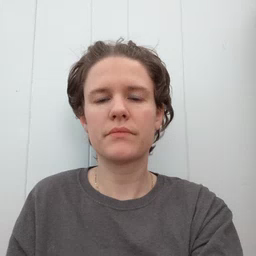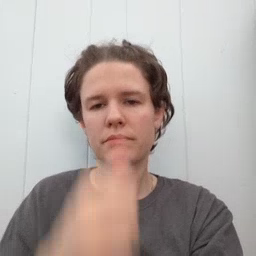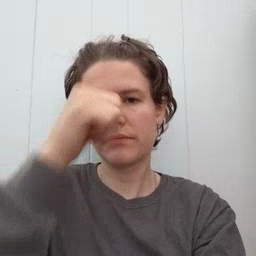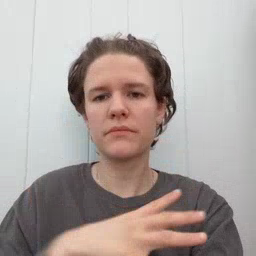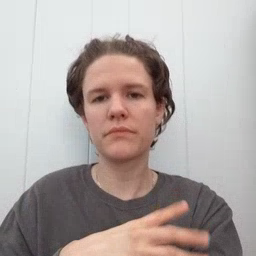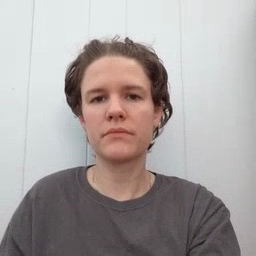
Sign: man